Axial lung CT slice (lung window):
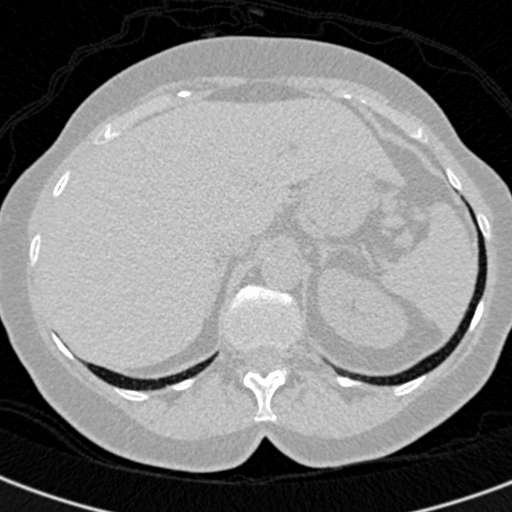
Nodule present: no